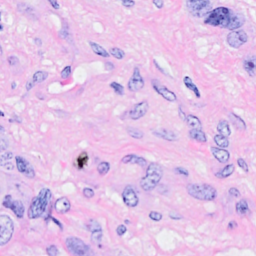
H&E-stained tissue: Breast